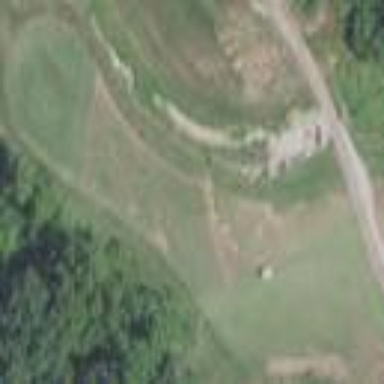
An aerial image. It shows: Grassy area designated as golf fairway.